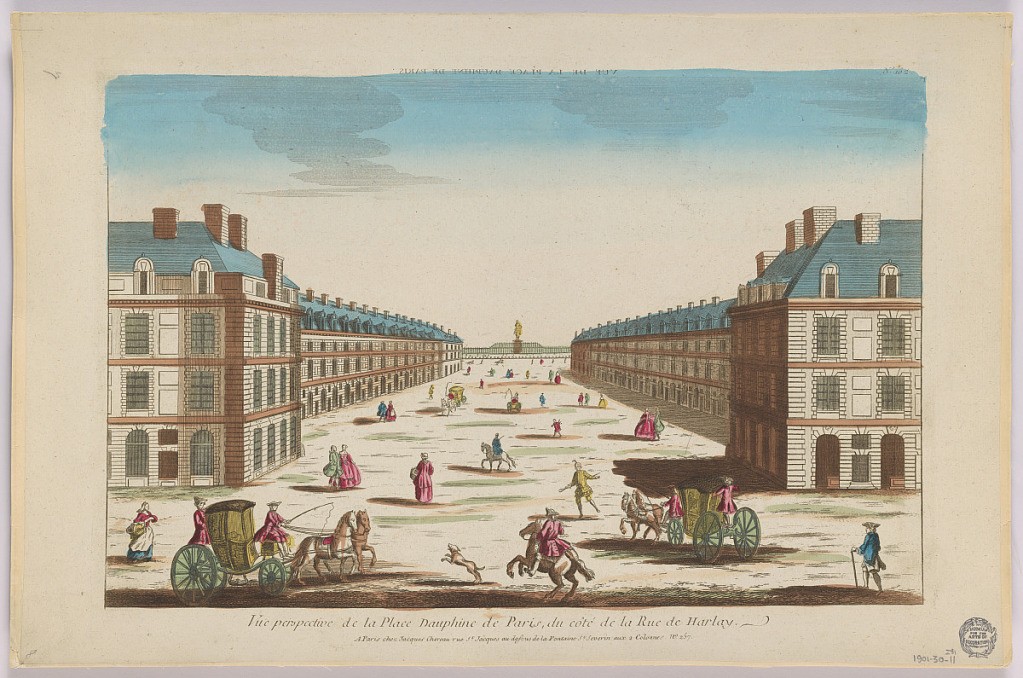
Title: Peep-show, Vue Perspective de la Place Dauphine de Paris, du Côté de la Rue de Harlay, No. 162
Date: ca. 1750
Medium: Engraving in ink and washes on water color on paper, mounted on scrapbook page
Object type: Print
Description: Peep-show print